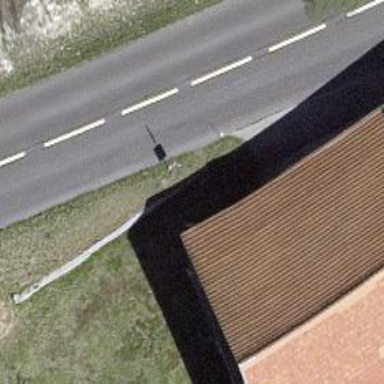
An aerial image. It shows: Bus stop with platform for public transport.